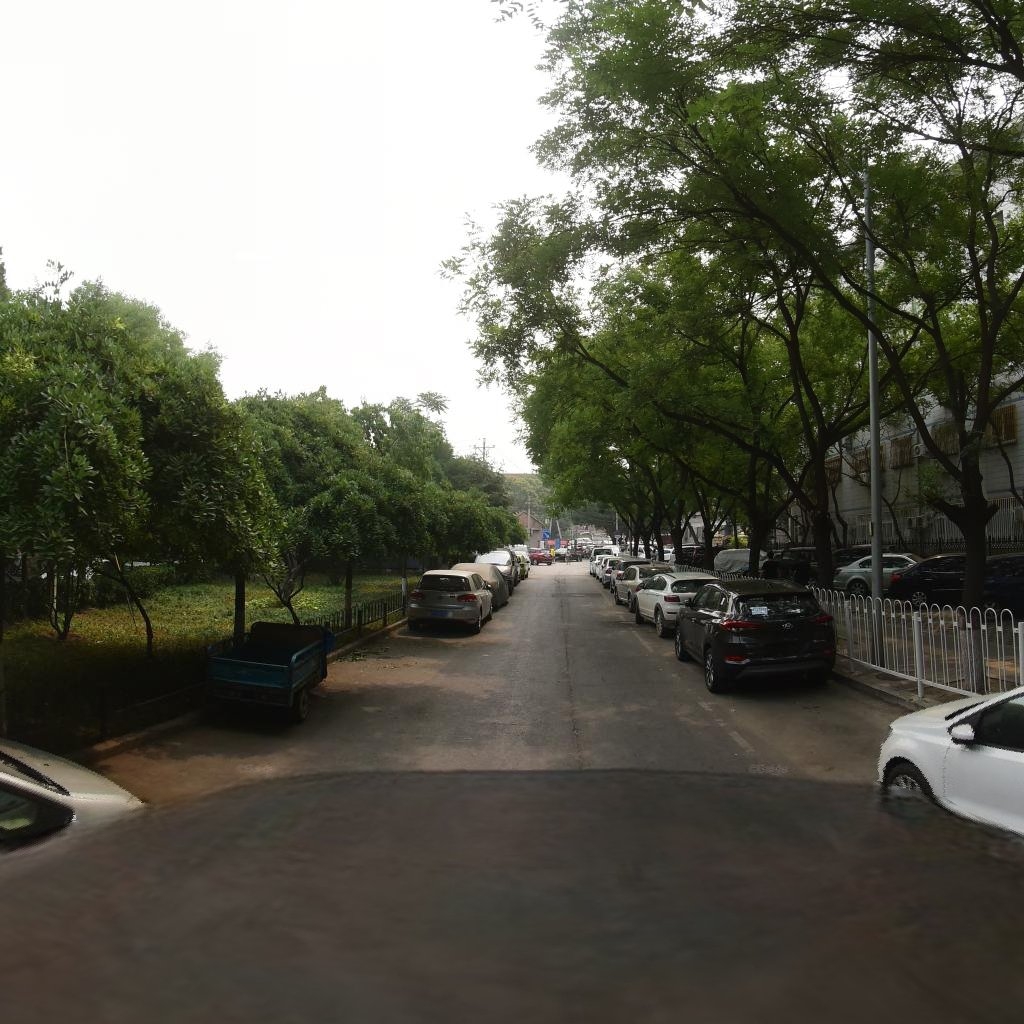
Region: Dongcheng
Road damage annotations: longitudinal crack